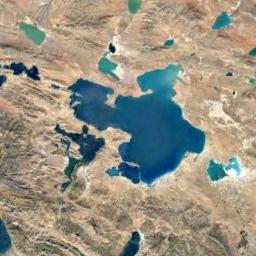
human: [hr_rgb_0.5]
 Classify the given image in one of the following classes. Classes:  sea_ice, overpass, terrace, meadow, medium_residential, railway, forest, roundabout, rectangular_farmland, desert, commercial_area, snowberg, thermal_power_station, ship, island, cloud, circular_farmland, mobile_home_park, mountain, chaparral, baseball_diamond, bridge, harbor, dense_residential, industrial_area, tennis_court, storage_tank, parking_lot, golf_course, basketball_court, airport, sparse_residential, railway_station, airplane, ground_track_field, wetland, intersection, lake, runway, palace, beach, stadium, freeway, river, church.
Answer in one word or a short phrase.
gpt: lake